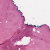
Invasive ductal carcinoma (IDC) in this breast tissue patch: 0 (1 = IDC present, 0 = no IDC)